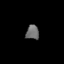
Tissue: lung
Cell type: Epithelial cells
Senescence score: 0.2407
Nuclear area (px): 183
Mean DAPI intensity: 108.519